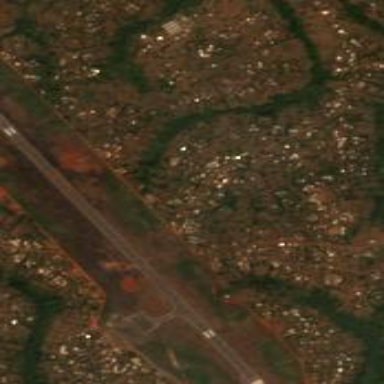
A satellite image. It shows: Asphalt runway at the airport area.